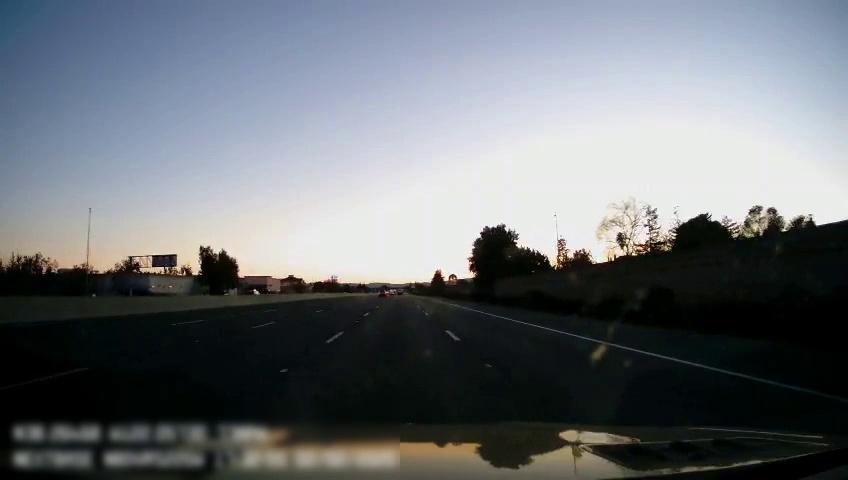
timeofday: Day
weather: Sunny
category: Drivable Space
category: Vehicles | Car
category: Lanes | Current Lane
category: Lanes | Alternate Lane
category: Lanes | Alternate Lane
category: Lanes | Current Lane
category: Lanes | Alternate Lane
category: Lanes | Alternate Lane